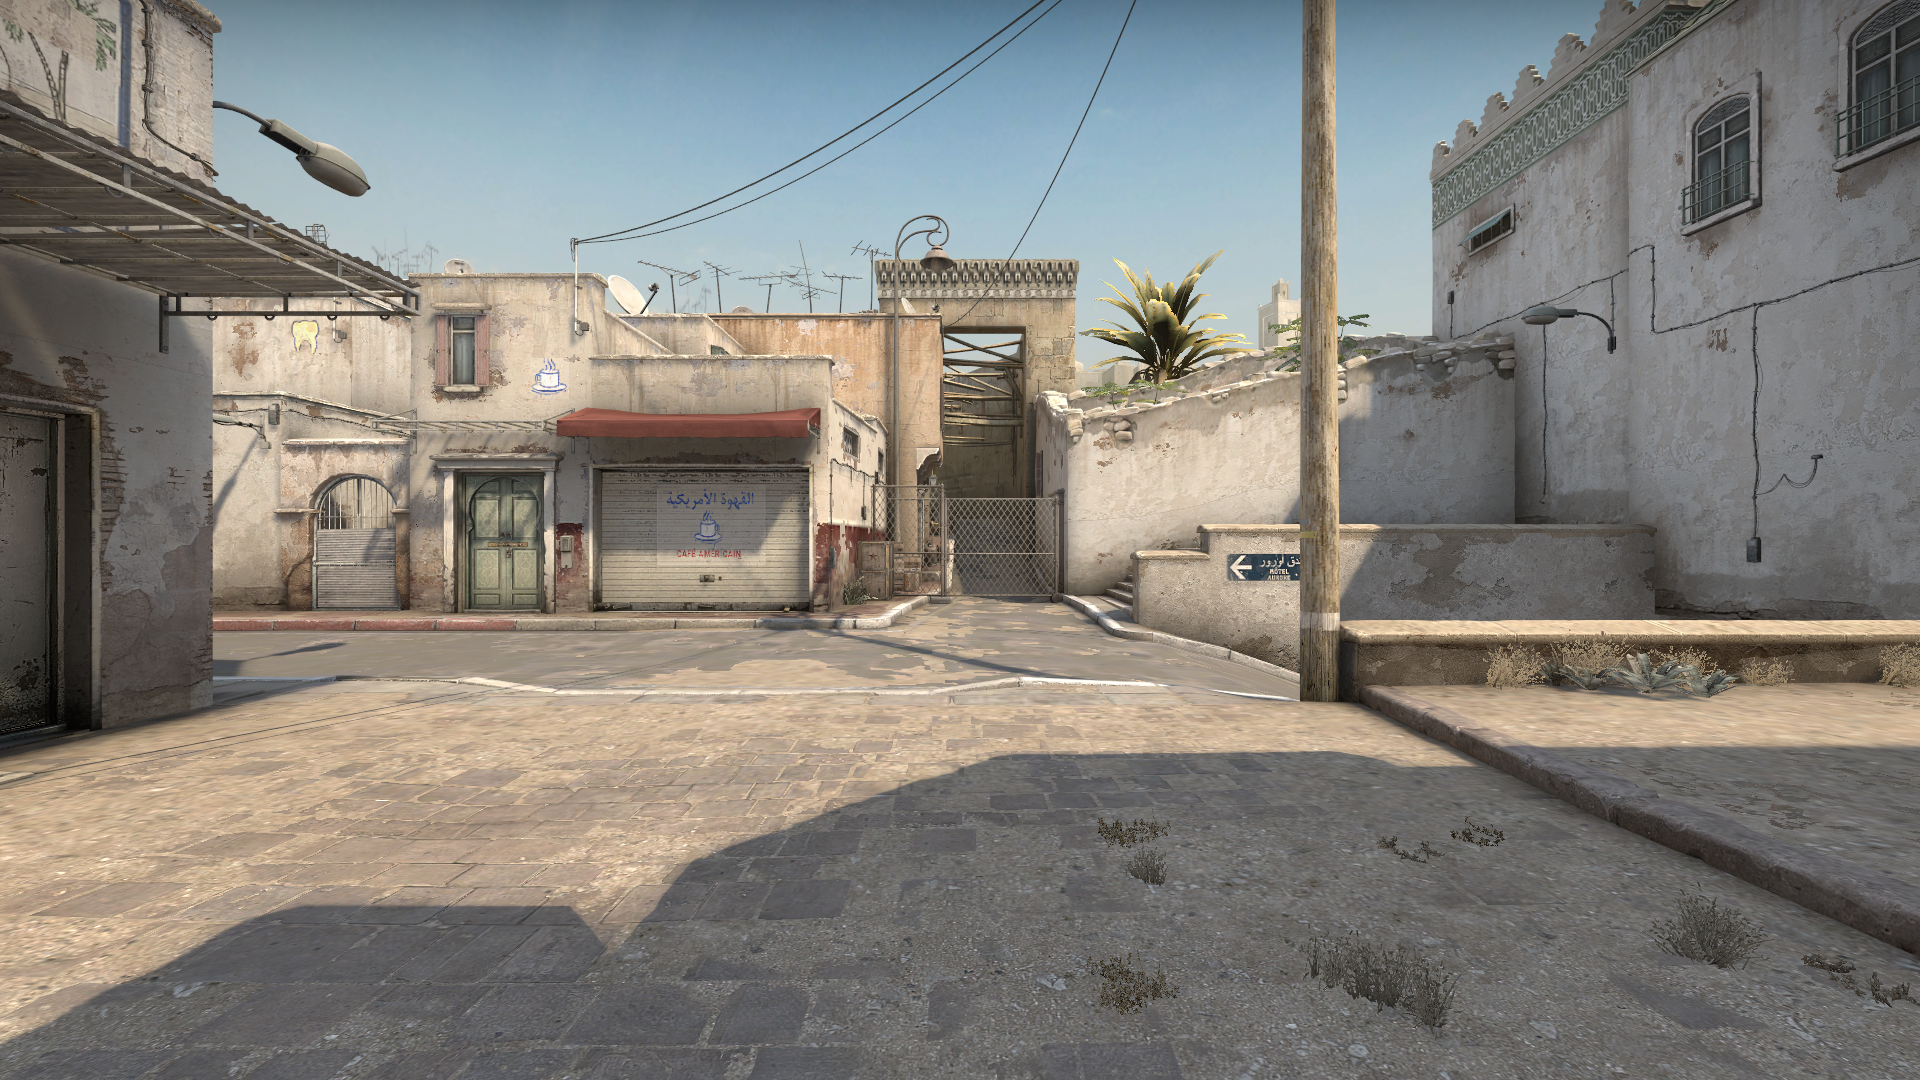
Map: de_dust2